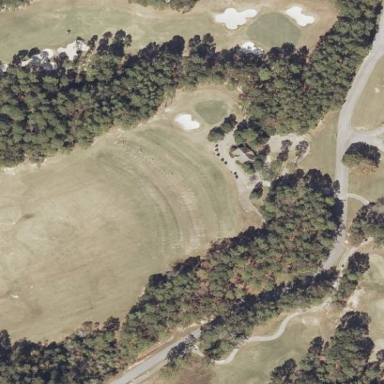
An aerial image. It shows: Golf tee on grassy land.